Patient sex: F
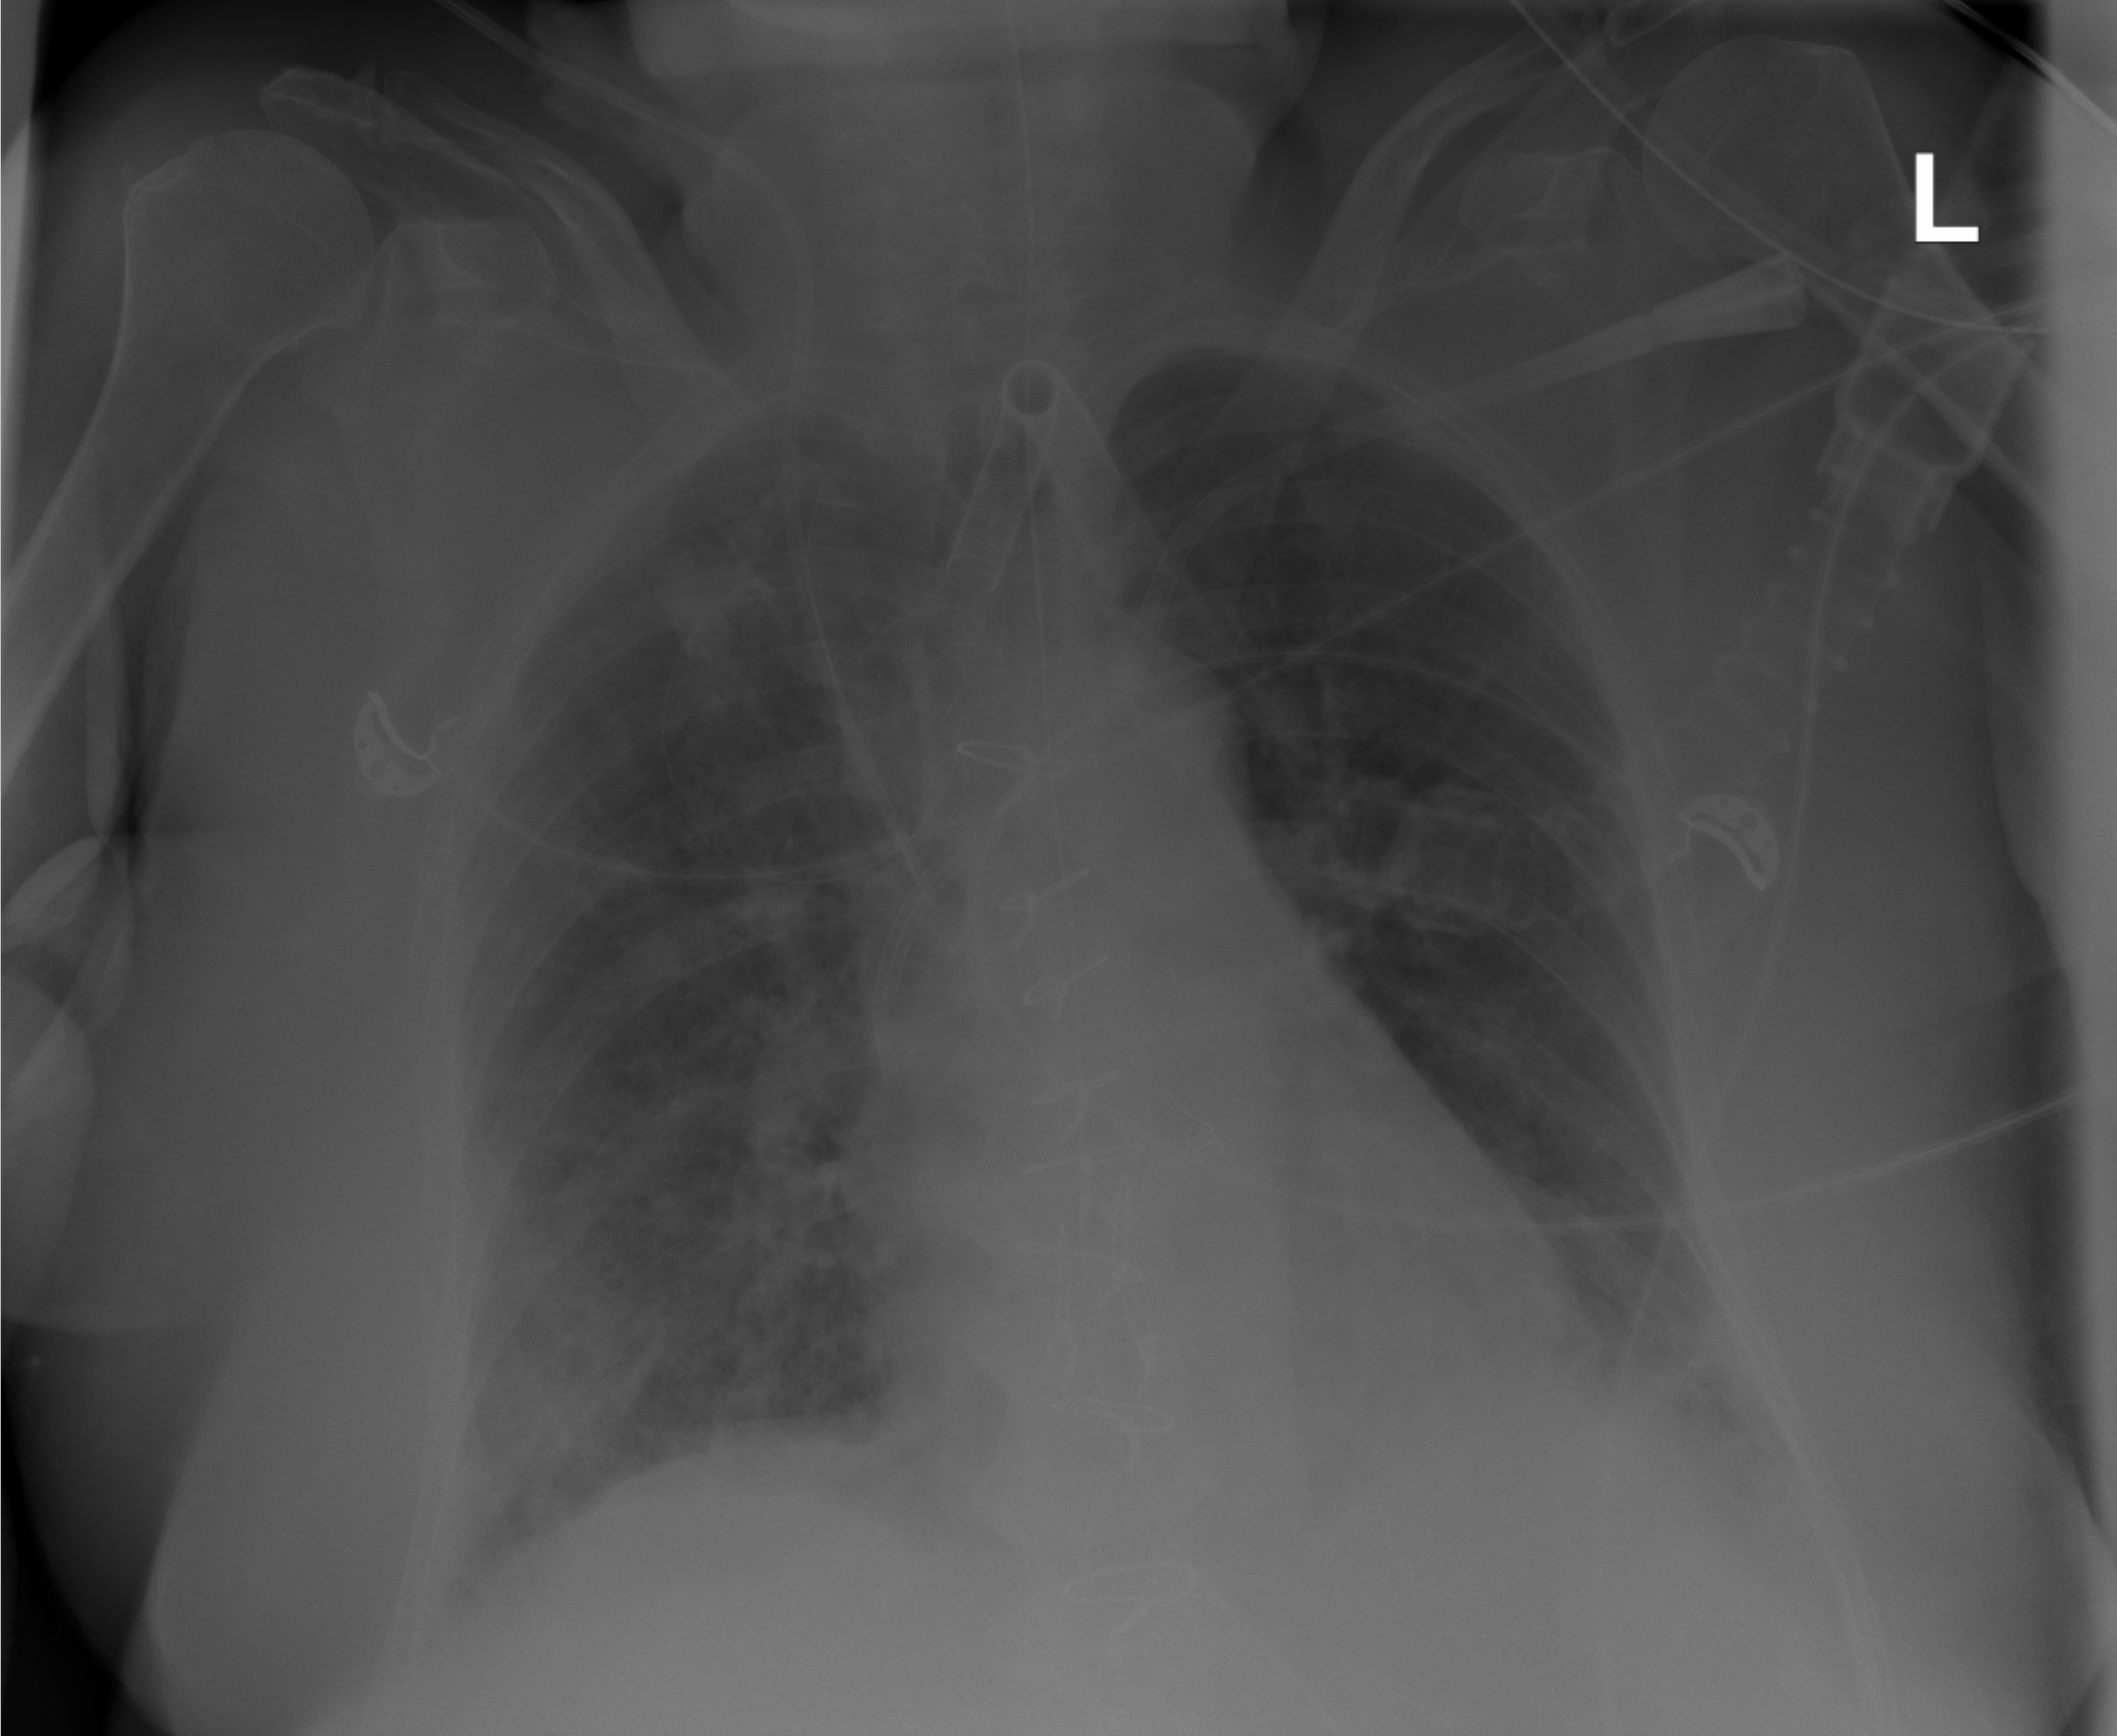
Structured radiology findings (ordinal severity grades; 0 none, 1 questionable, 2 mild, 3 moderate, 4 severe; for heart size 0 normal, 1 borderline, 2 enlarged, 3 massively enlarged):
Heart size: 0
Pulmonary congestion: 0
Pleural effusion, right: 0
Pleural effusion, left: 0
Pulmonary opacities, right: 3
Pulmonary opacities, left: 1
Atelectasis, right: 2
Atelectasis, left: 2